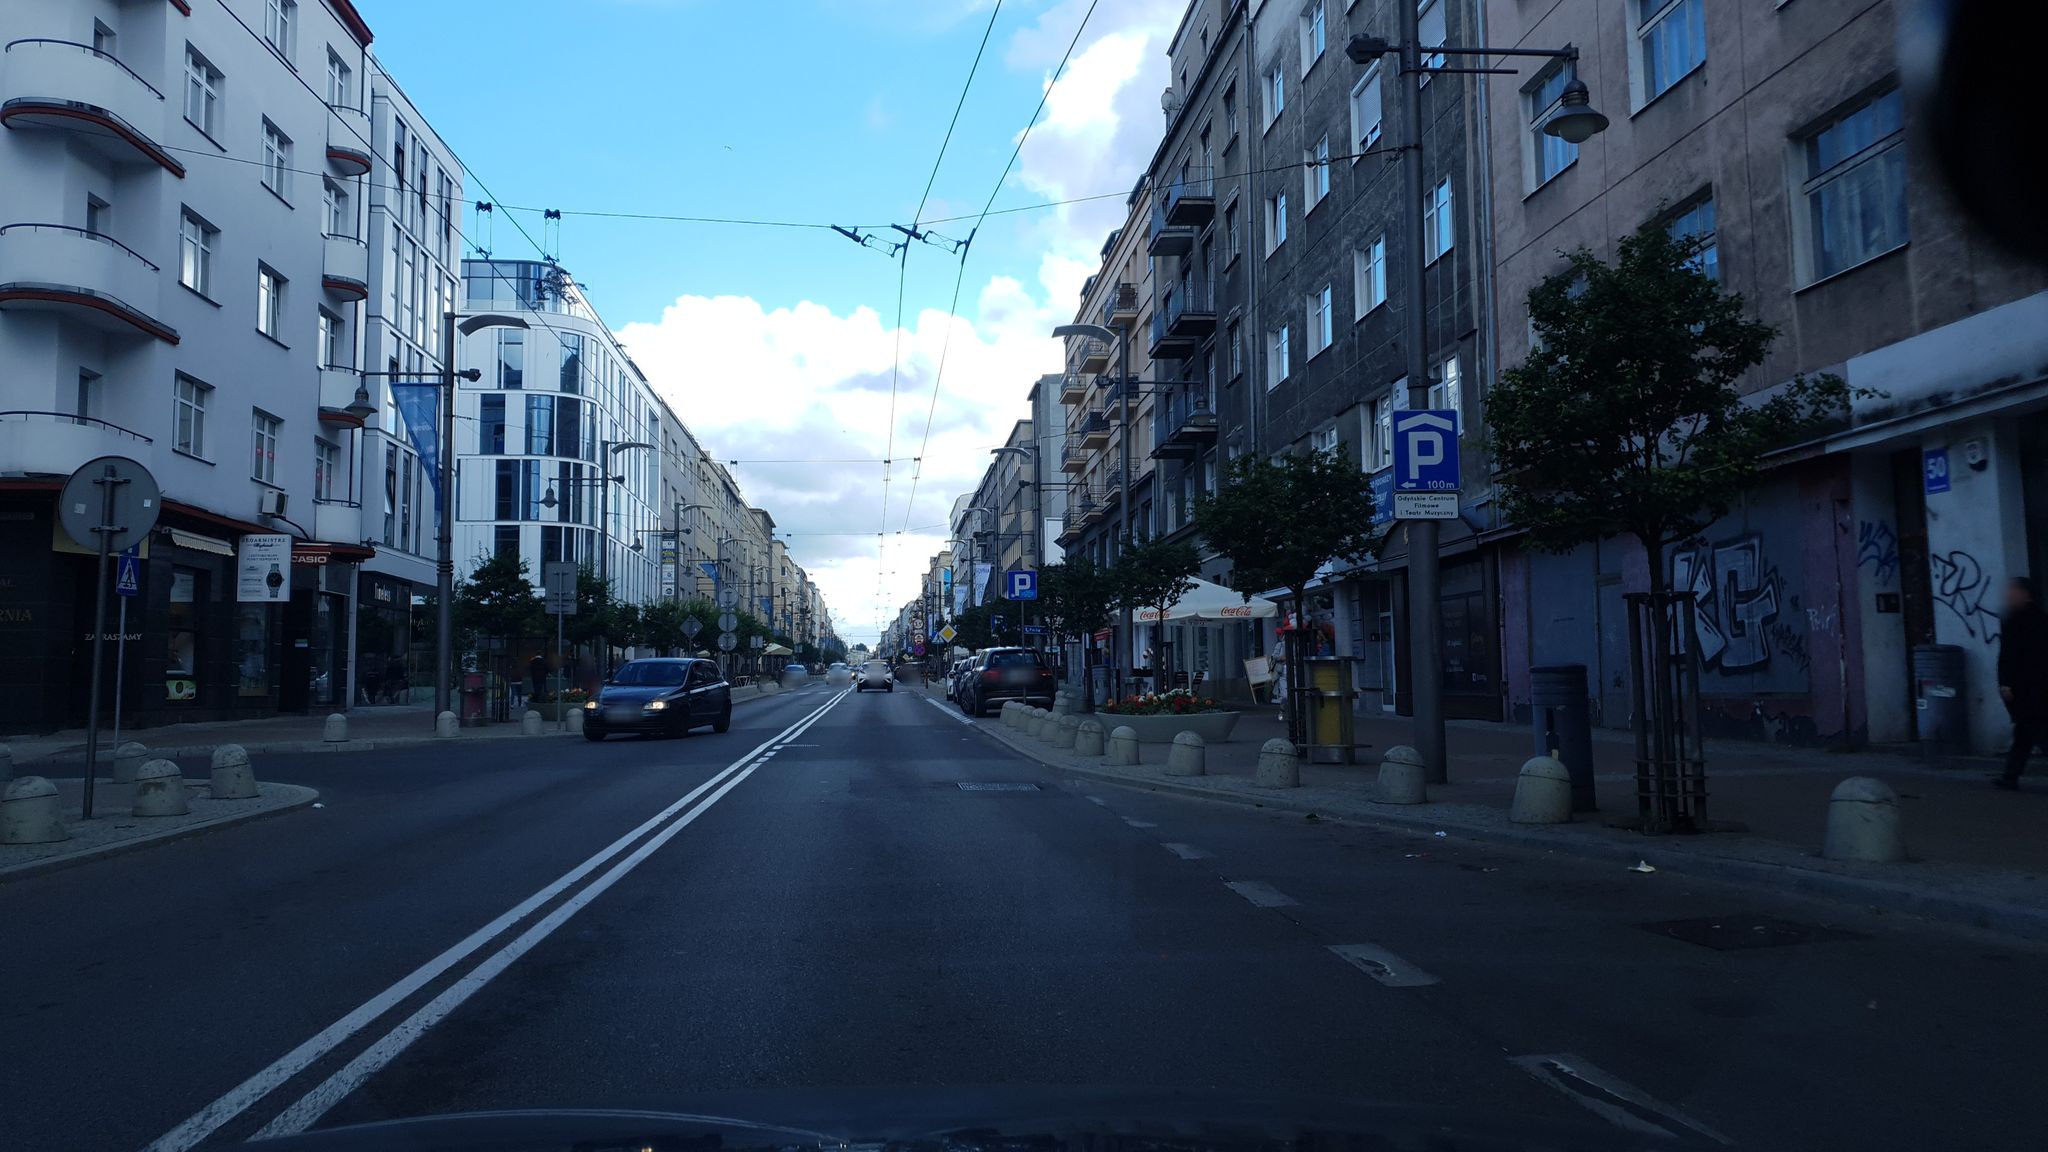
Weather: clear
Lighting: day
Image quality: good
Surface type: driving surface
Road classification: bus_stop
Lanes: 2
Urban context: urban centre
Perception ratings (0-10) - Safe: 4.55, Lively: 9.09, Beautiful: 8.5, Boring: 1.82, Depressing: 0.64, Wealthy: 5.61